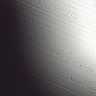
Metastatic tissue present: no